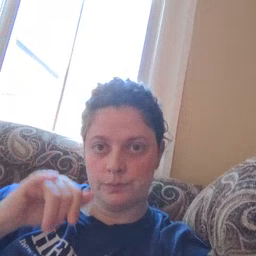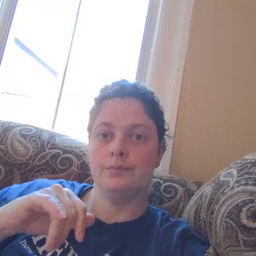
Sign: cow